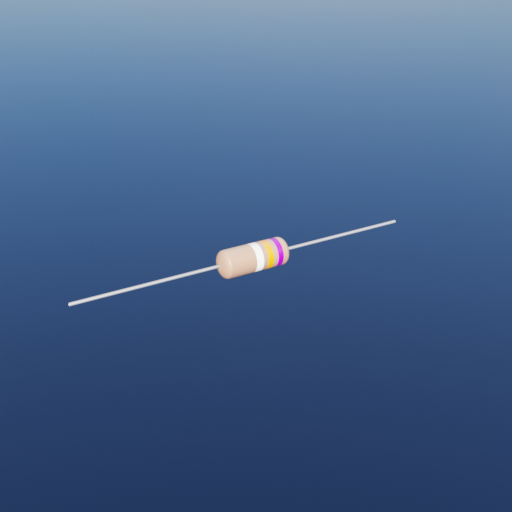
Resistor colour bands (in order): white, orange, violet